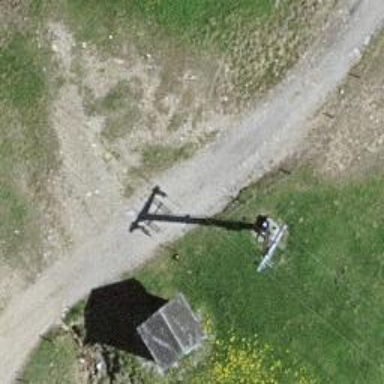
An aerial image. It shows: T-bar lift for ski slope.